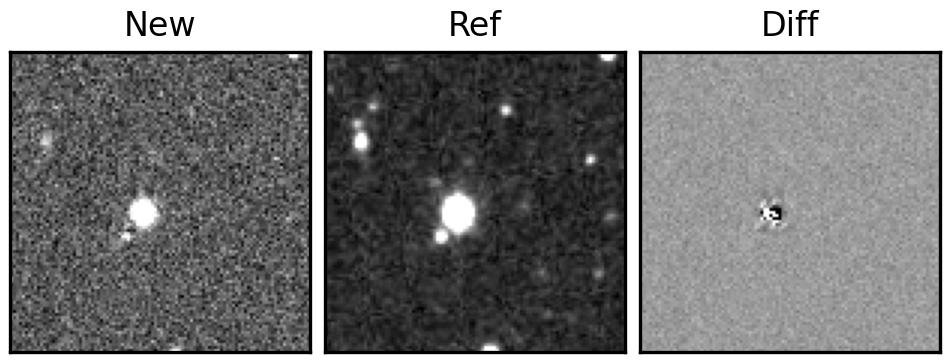
Label: bogus